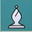
Piece: wB